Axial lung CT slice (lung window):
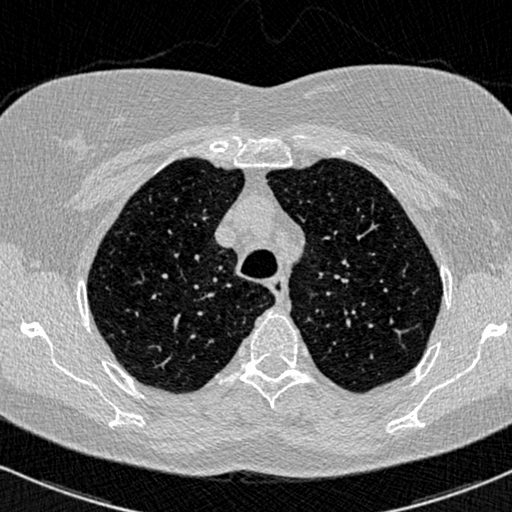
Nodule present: no